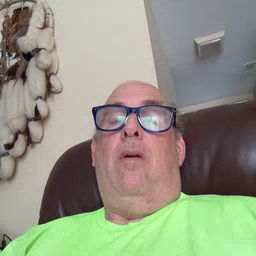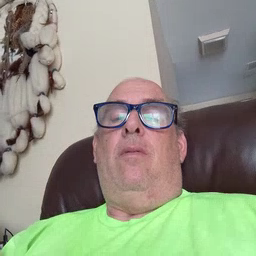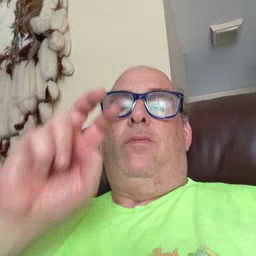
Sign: jump